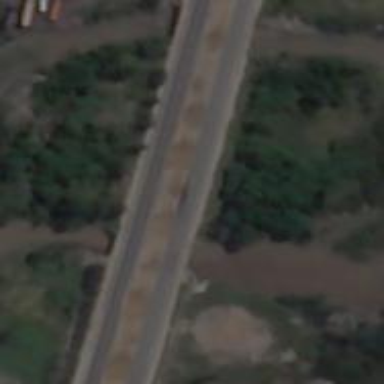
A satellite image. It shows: Trunk road bridge.